Field crop: maize
Growth stage: 2
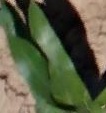
Species: maize